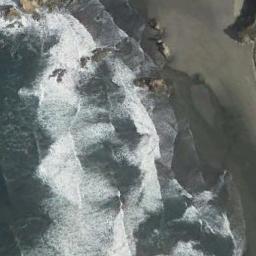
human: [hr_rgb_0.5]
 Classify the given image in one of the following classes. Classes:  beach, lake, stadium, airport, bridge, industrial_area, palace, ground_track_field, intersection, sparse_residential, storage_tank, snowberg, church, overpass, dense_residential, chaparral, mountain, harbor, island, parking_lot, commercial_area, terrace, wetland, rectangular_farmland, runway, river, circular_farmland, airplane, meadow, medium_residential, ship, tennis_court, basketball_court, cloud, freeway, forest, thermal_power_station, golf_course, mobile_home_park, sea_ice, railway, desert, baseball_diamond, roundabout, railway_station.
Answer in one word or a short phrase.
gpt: beach